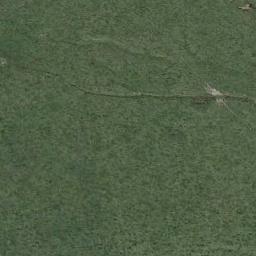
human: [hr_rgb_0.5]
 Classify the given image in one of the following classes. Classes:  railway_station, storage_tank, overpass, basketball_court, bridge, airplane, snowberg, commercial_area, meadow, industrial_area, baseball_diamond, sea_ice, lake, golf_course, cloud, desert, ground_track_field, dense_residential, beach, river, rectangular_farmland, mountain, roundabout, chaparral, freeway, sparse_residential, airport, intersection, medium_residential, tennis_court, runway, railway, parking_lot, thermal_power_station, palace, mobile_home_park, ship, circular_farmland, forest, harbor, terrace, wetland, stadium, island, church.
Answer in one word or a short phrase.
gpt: meadow